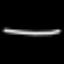
Label: line